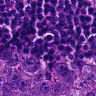
Metastatic tissue present: no